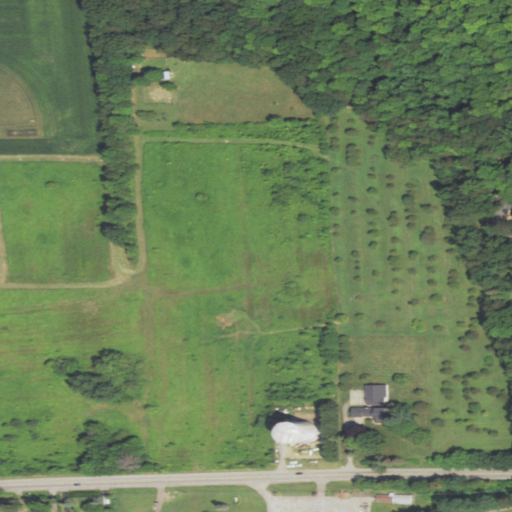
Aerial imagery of ridge(s) in Pennsylvania named Keel Ridge containing cultivated crops, deciduous forest, low intensity development, open development, pasture, mixed forest, and medium intensity development